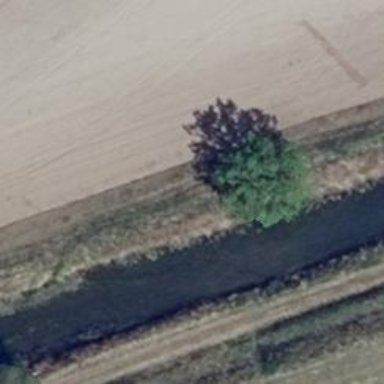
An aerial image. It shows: Deciduous broadleaved tree.